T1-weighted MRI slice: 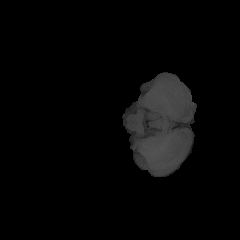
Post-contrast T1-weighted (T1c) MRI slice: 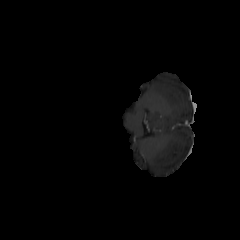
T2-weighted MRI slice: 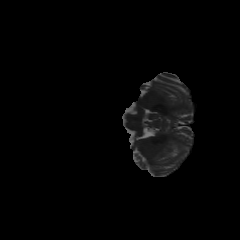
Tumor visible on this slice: no